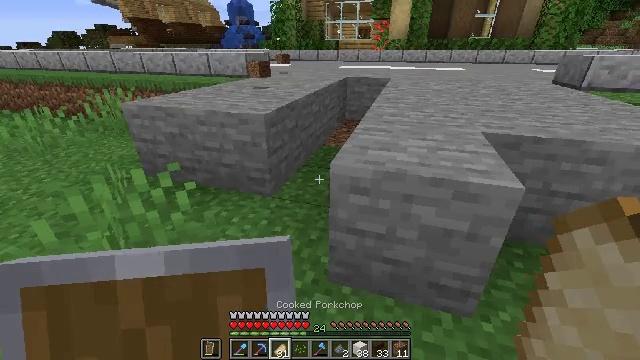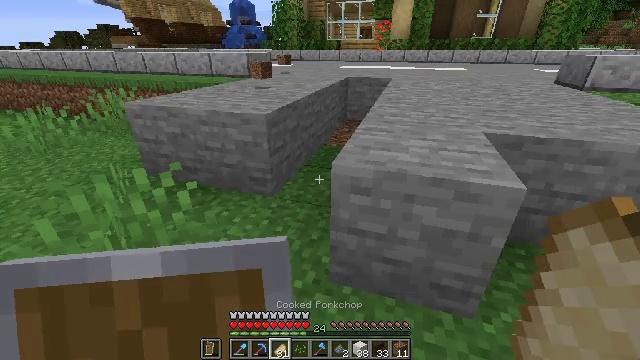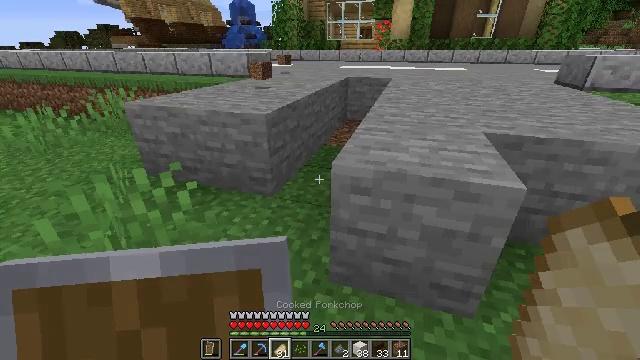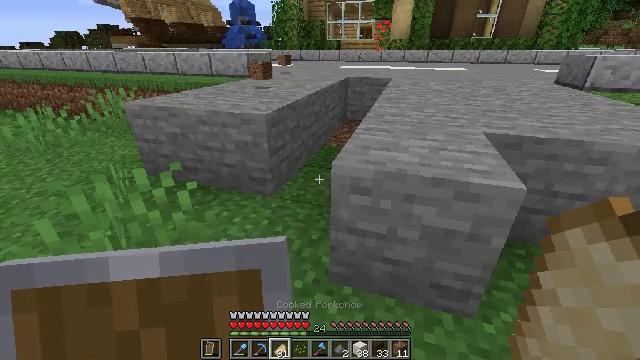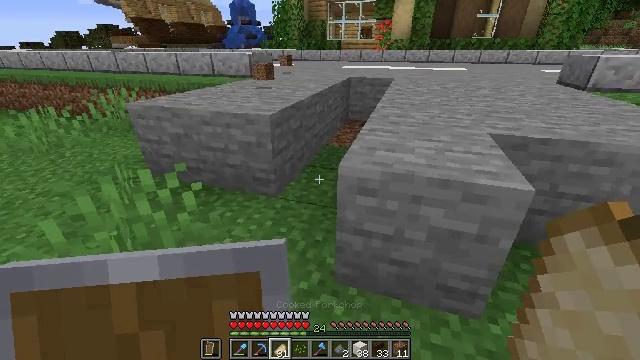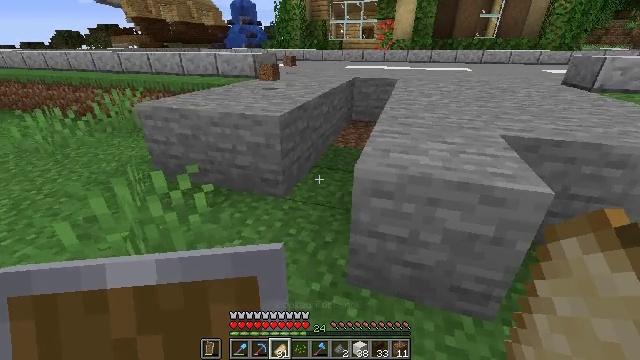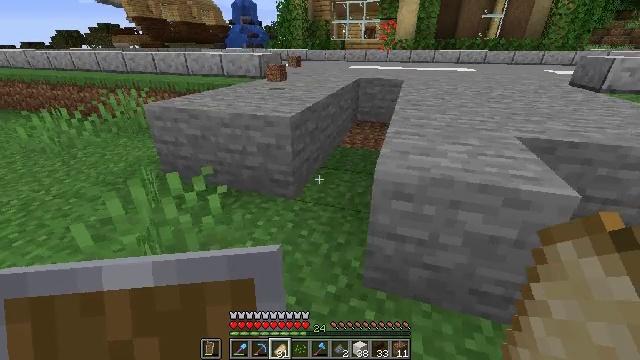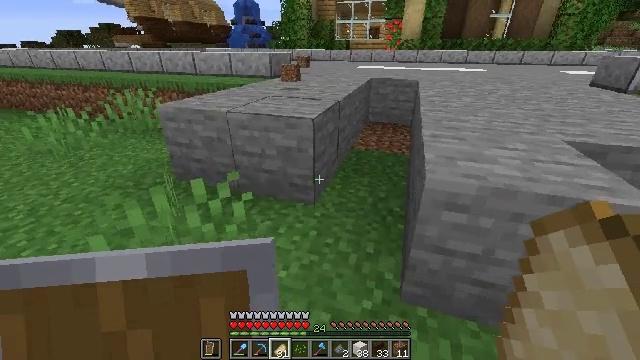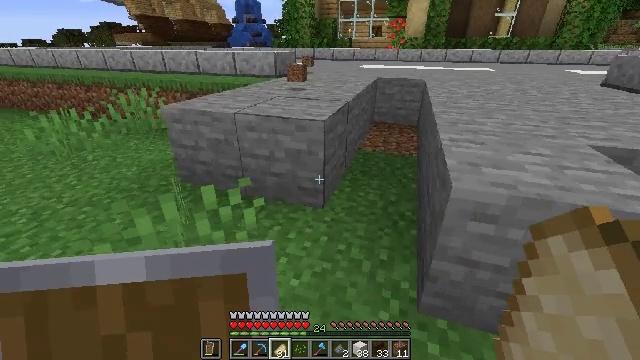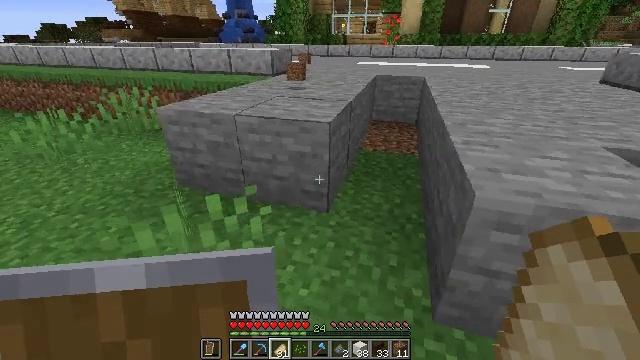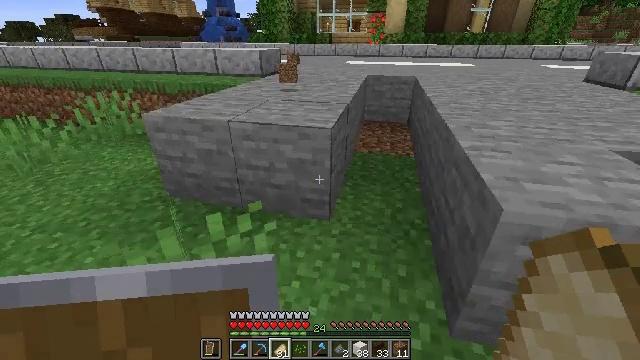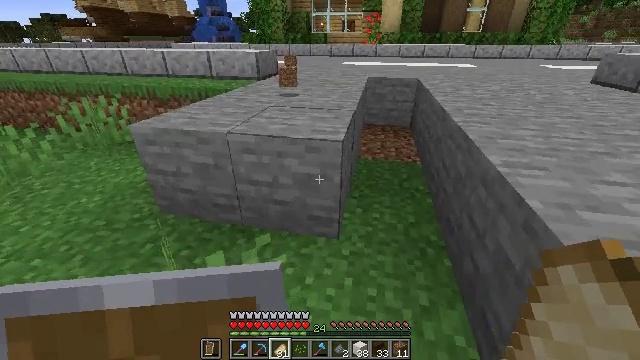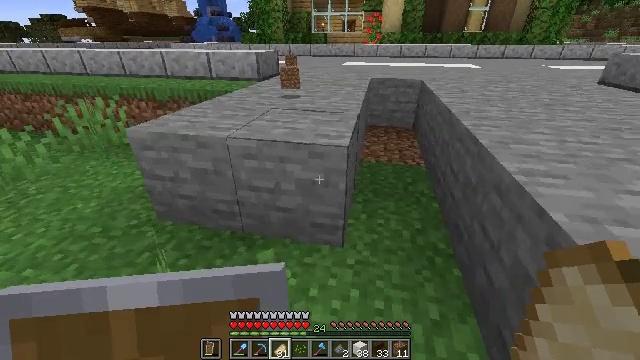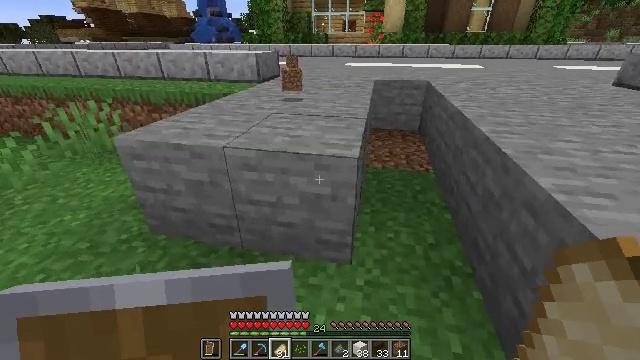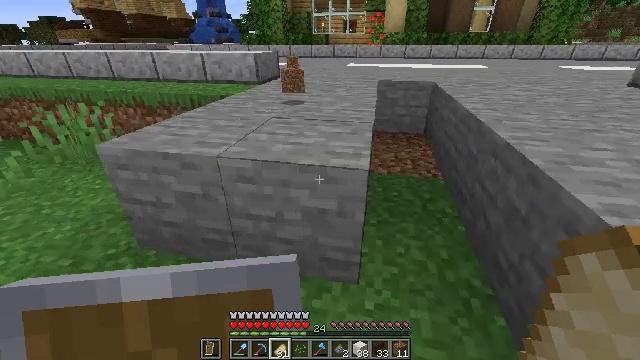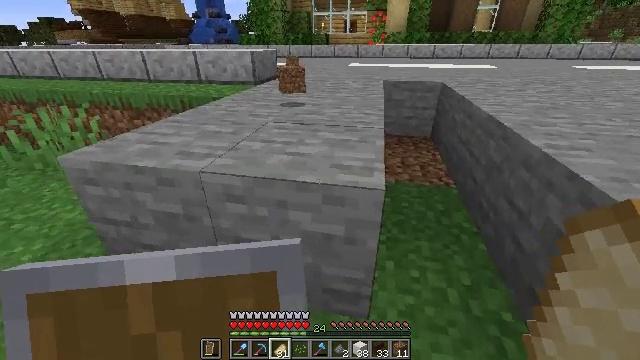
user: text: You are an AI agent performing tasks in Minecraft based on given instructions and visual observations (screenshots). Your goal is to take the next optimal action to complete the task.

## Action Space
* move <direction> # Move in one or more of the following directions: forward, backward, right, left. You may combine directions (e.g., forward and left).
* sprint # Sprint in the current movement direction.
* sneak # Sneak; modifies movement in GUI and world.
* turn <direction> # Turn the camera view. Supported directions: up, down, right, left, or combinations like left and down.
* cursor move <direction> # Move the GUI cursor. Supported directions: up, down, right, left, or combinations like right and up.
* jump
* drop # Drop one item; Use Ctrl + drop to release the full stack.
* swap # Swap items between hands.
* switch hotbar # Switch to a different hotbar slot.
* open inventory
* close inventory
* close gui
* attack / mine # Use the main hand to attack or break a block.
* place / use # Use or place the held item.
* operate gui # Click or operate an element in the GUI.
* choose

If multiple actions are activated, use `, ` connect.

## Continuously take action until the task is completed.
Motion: motion action
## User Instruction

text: Gather polished diorite slabs from a structure.
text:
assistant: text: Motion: no_op
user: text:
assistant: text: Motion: no_op
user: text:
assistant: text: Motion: no_op
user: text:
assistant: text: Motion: move left
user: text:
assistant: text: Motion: move left
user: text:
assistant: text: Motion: move forward and move left
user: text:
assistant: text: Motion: move forward and move left
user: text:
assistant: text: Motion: move forward and move left
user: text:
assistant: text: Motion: move forward and move left, turn right
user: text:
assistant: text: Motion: move forward, turn right
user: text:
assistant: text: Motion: move forward, turn right
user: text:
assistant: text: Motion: move forward
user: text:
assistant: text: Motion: move forward
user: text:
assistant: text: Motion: move forward
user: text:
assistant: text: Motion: move forward
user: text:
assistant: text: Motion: move forward
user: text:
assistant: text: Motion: move forward, jump
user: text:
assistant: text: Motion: move forward, jump
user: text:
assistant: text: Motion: move forward, jump
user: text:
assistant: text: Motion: move forward, jump
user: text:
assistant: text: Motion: move forward, jump
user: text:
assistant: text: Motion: no_op
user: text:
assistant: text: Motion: no_op
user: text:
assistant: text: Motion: no_op
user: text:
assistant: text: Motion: no_op
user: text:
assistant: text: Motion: move forward
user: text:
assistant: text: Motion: move forward
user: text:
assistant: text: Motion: move forward and move left
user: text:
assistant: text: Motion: move forward and move left
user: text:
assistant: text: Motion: move forward and move left, turn right